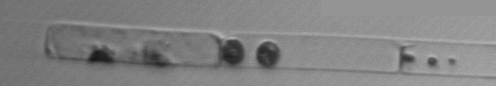
Label: Guinardia_delicatula_TAG_internal_parasite